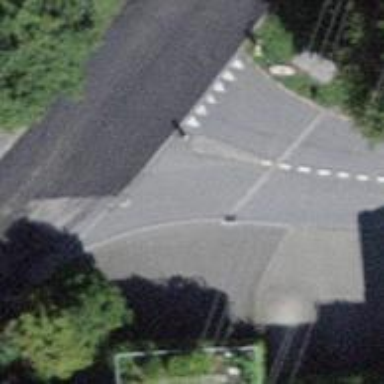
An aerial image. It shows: Road with "give way" sign.